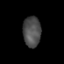
Tissue: prostate
Cell type: T cells
Senescence score: 0.2993
Nuclear area (px): 534
Mean DAPI intensity: 76.961